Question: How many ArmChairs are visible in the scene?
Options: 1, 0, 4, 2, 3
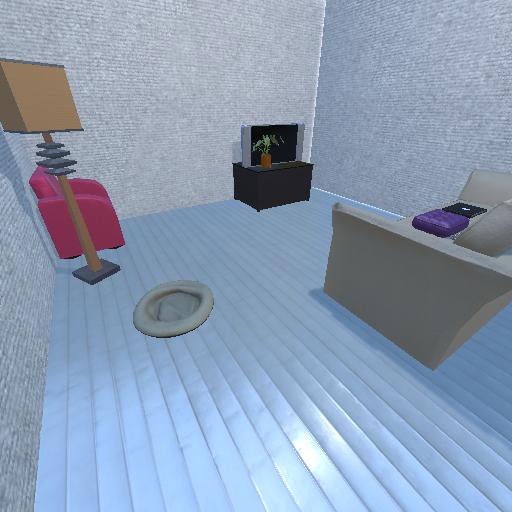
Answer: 1